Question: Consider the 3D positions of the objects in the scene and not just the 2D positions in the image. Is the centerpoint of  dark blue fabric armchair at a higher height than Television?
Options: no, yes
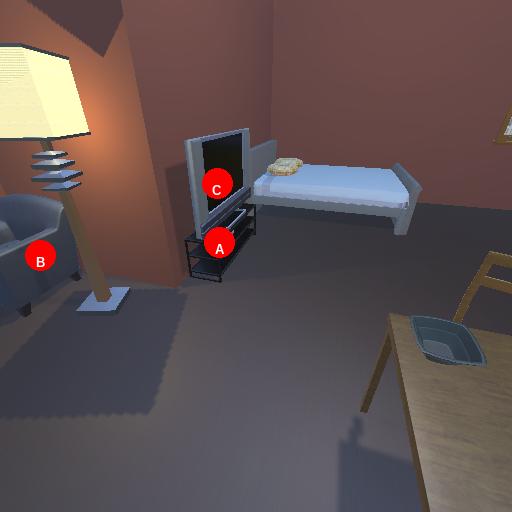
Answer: no